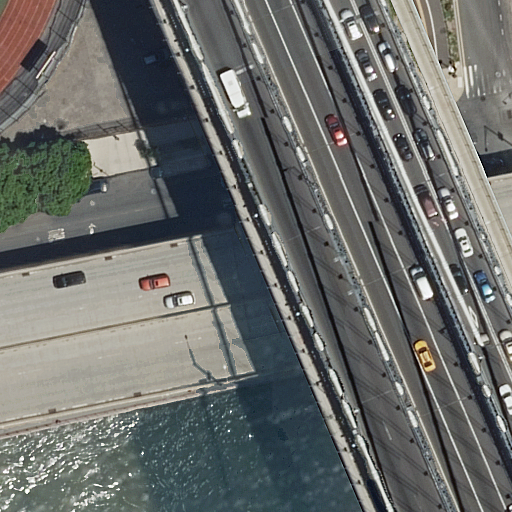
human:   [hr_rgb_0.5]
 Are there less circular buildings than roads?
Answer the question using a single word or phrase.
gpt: yes

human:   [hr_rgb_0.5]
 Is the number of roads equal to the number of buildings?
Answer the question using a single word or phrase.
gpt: no

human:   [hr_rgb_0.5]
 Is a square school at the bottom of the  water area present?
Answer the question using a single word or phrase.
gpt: no

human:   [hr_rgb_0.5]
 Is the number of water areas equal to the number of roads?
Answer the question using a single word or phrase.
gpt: no

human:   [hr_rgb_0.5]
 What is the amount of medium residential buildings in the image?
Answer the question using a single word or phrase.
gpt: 0

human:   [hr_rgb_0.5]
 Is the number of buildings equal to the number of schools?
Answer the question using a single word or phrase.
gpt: no

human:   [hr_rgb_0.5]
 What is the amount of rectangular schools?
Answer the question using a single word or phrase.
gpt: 1

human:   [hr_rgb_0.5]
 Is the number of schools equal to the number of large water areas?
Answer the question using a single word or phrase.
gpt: yes

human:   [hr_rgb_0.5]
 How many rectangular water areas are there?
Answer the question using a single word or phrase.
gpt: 1

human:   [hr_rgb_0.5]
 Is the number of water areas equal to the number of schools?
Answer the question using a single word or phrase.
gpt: yes

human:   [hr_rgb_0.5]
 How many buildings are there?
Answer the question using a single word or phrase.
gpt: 0

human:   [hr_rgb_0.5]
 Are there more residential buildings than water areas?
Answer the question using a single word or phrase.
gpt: no

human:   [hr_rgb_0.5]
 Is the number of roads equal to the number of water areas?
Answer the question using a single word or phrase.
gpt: no

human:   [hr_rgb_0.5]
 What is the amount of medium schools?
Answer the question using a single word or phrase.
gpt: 0

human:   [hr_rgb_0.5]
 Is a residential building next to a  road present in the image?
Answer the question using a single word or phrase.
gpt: no

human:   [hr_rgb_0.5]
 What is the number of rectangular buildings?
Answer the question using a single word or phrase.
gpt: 0

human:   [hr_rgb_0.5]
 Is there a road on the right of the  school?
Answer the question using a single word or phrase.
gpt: yes

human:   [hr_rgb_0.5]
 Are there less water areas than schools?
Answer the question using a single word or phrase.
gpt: no

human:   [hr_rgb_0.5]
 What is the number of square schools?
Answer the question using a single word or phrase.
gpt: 0

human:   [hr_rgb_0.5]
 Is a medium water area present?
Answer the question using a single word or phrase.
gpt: no

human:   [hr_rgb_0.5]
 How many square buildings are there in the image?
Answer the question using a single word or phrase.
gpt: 0

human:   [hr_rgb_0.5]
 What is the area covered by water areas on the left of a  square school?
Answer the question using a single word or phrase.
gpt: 0m2

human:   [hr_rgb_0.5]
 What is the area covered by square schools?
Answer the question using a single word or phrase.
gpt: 0m2

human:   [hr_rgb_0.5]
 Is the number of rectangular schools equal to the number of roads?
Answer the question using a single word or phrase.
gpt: no

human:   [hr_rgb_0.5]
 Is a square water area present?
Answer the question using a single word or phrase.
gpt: no

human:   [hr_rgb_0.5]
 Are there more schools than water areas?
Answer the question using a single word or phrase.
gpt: no

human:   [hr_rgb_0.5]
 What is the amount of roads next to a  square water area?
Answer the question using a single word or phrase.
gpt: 0

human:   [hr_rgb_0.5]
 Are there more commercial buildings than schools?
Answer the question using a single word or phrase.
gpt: no

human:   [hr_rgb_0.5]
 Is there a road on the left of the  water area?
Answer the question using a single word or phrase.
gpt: yes

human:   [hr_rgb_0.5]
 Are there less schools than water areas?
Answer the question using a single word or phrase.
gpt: no

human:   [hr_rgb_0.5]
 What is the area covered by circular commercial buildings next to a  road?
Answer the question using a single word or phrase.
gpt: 0m2

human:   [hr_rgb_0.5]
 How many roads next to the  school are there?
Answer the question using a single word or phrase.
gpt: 16

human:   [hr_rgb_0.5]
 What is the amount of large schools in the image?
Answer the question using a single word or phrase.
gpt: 1

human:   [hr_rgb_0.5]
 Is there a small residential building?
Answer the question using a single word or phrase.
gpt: no

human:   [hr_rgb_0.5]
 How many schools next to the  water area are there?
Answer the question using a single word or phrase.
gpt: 1

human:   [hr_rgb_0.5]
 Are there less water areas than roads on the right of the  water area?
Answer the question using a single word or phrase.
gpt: yes